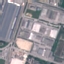
Land use / land cover: Industrial